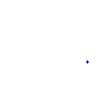
Particle: proton